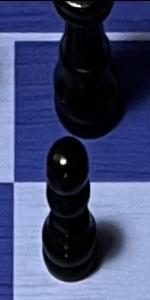
Label: Pawn_Black